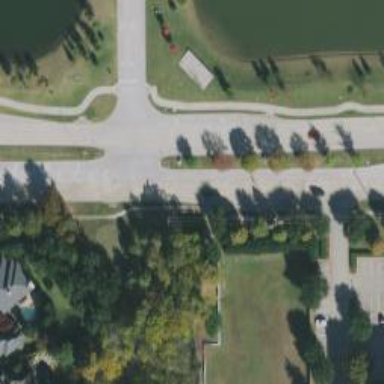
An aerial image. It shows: Secondary road with separate sidewalks.